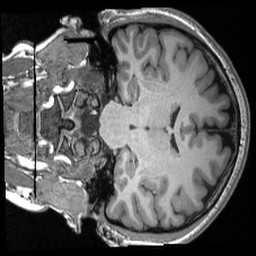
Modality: T1w
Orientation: coronal
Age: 22
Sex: female
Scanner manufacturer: siemens
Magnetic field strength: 3 T
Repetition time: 2.3 s
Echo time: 0.00308 s